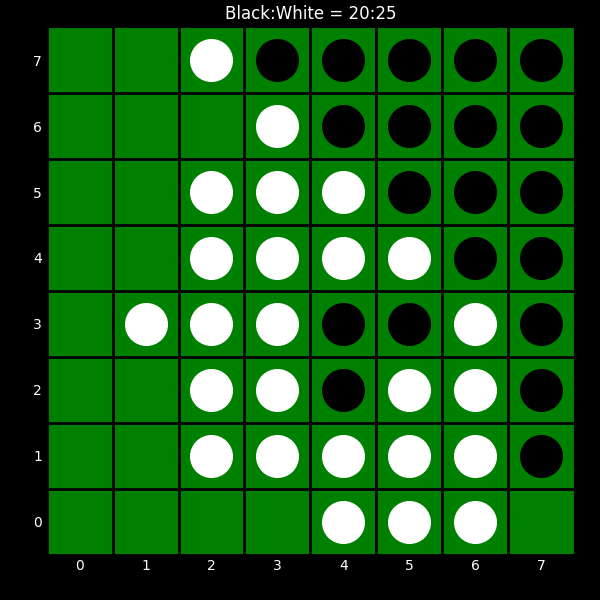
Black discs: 20
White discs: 25